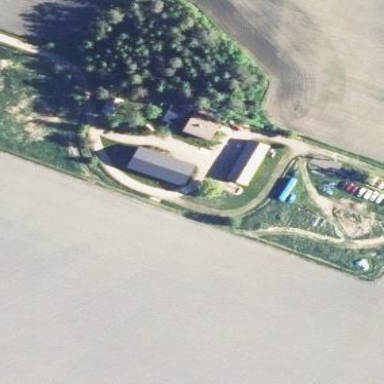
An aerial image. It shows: Farmyard area.